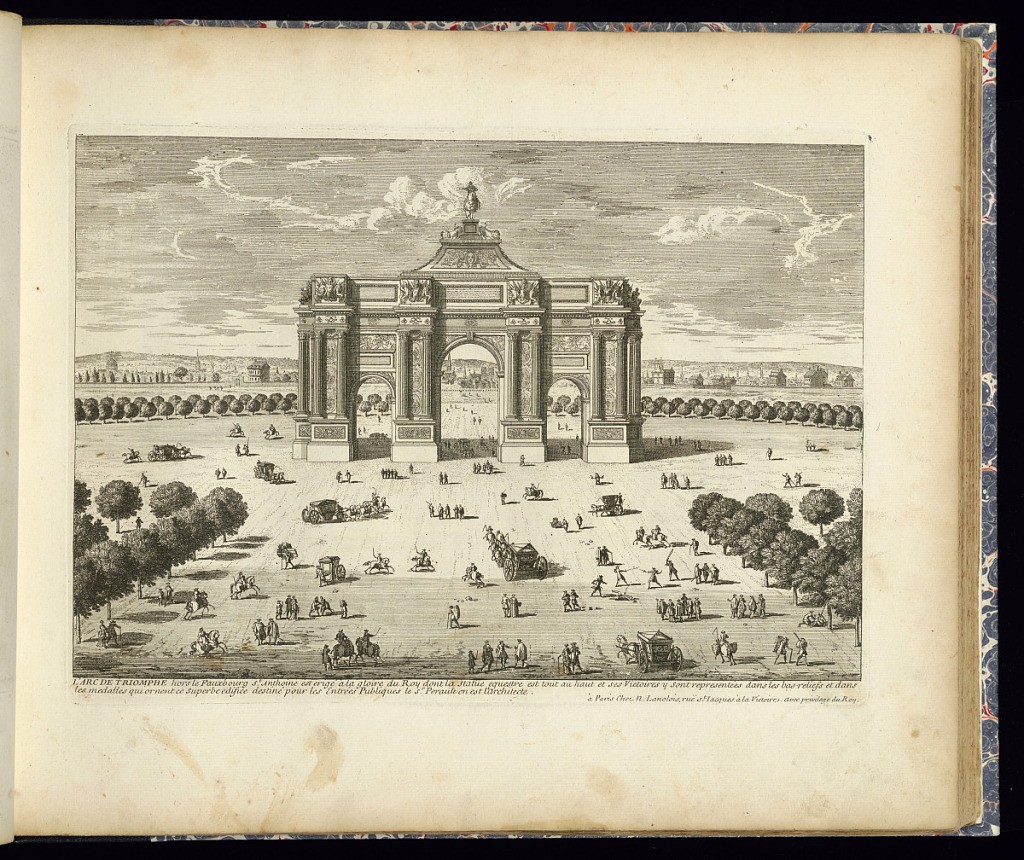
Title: L’ARC DE TRIOMPHE
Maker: Adam Perelle, French, 1638 – 1695
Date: late 17th century
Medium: Etching on laid paper
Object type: Print
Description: View of a Parisian monument, The Arc de Triomphe (Triumphal Arch) decorated with classical motifs featuring columns, trophies of arms and armor, sculpted friezes and medallions, and topped with an equestrian statue on a plinth flanked by lions. The arch is in the center of a round open space lined with trees and filled with figures, horseman, horse drawn carriages, and sedan chairs. Buildings in the background. The plate is titled with a description.